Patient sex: M
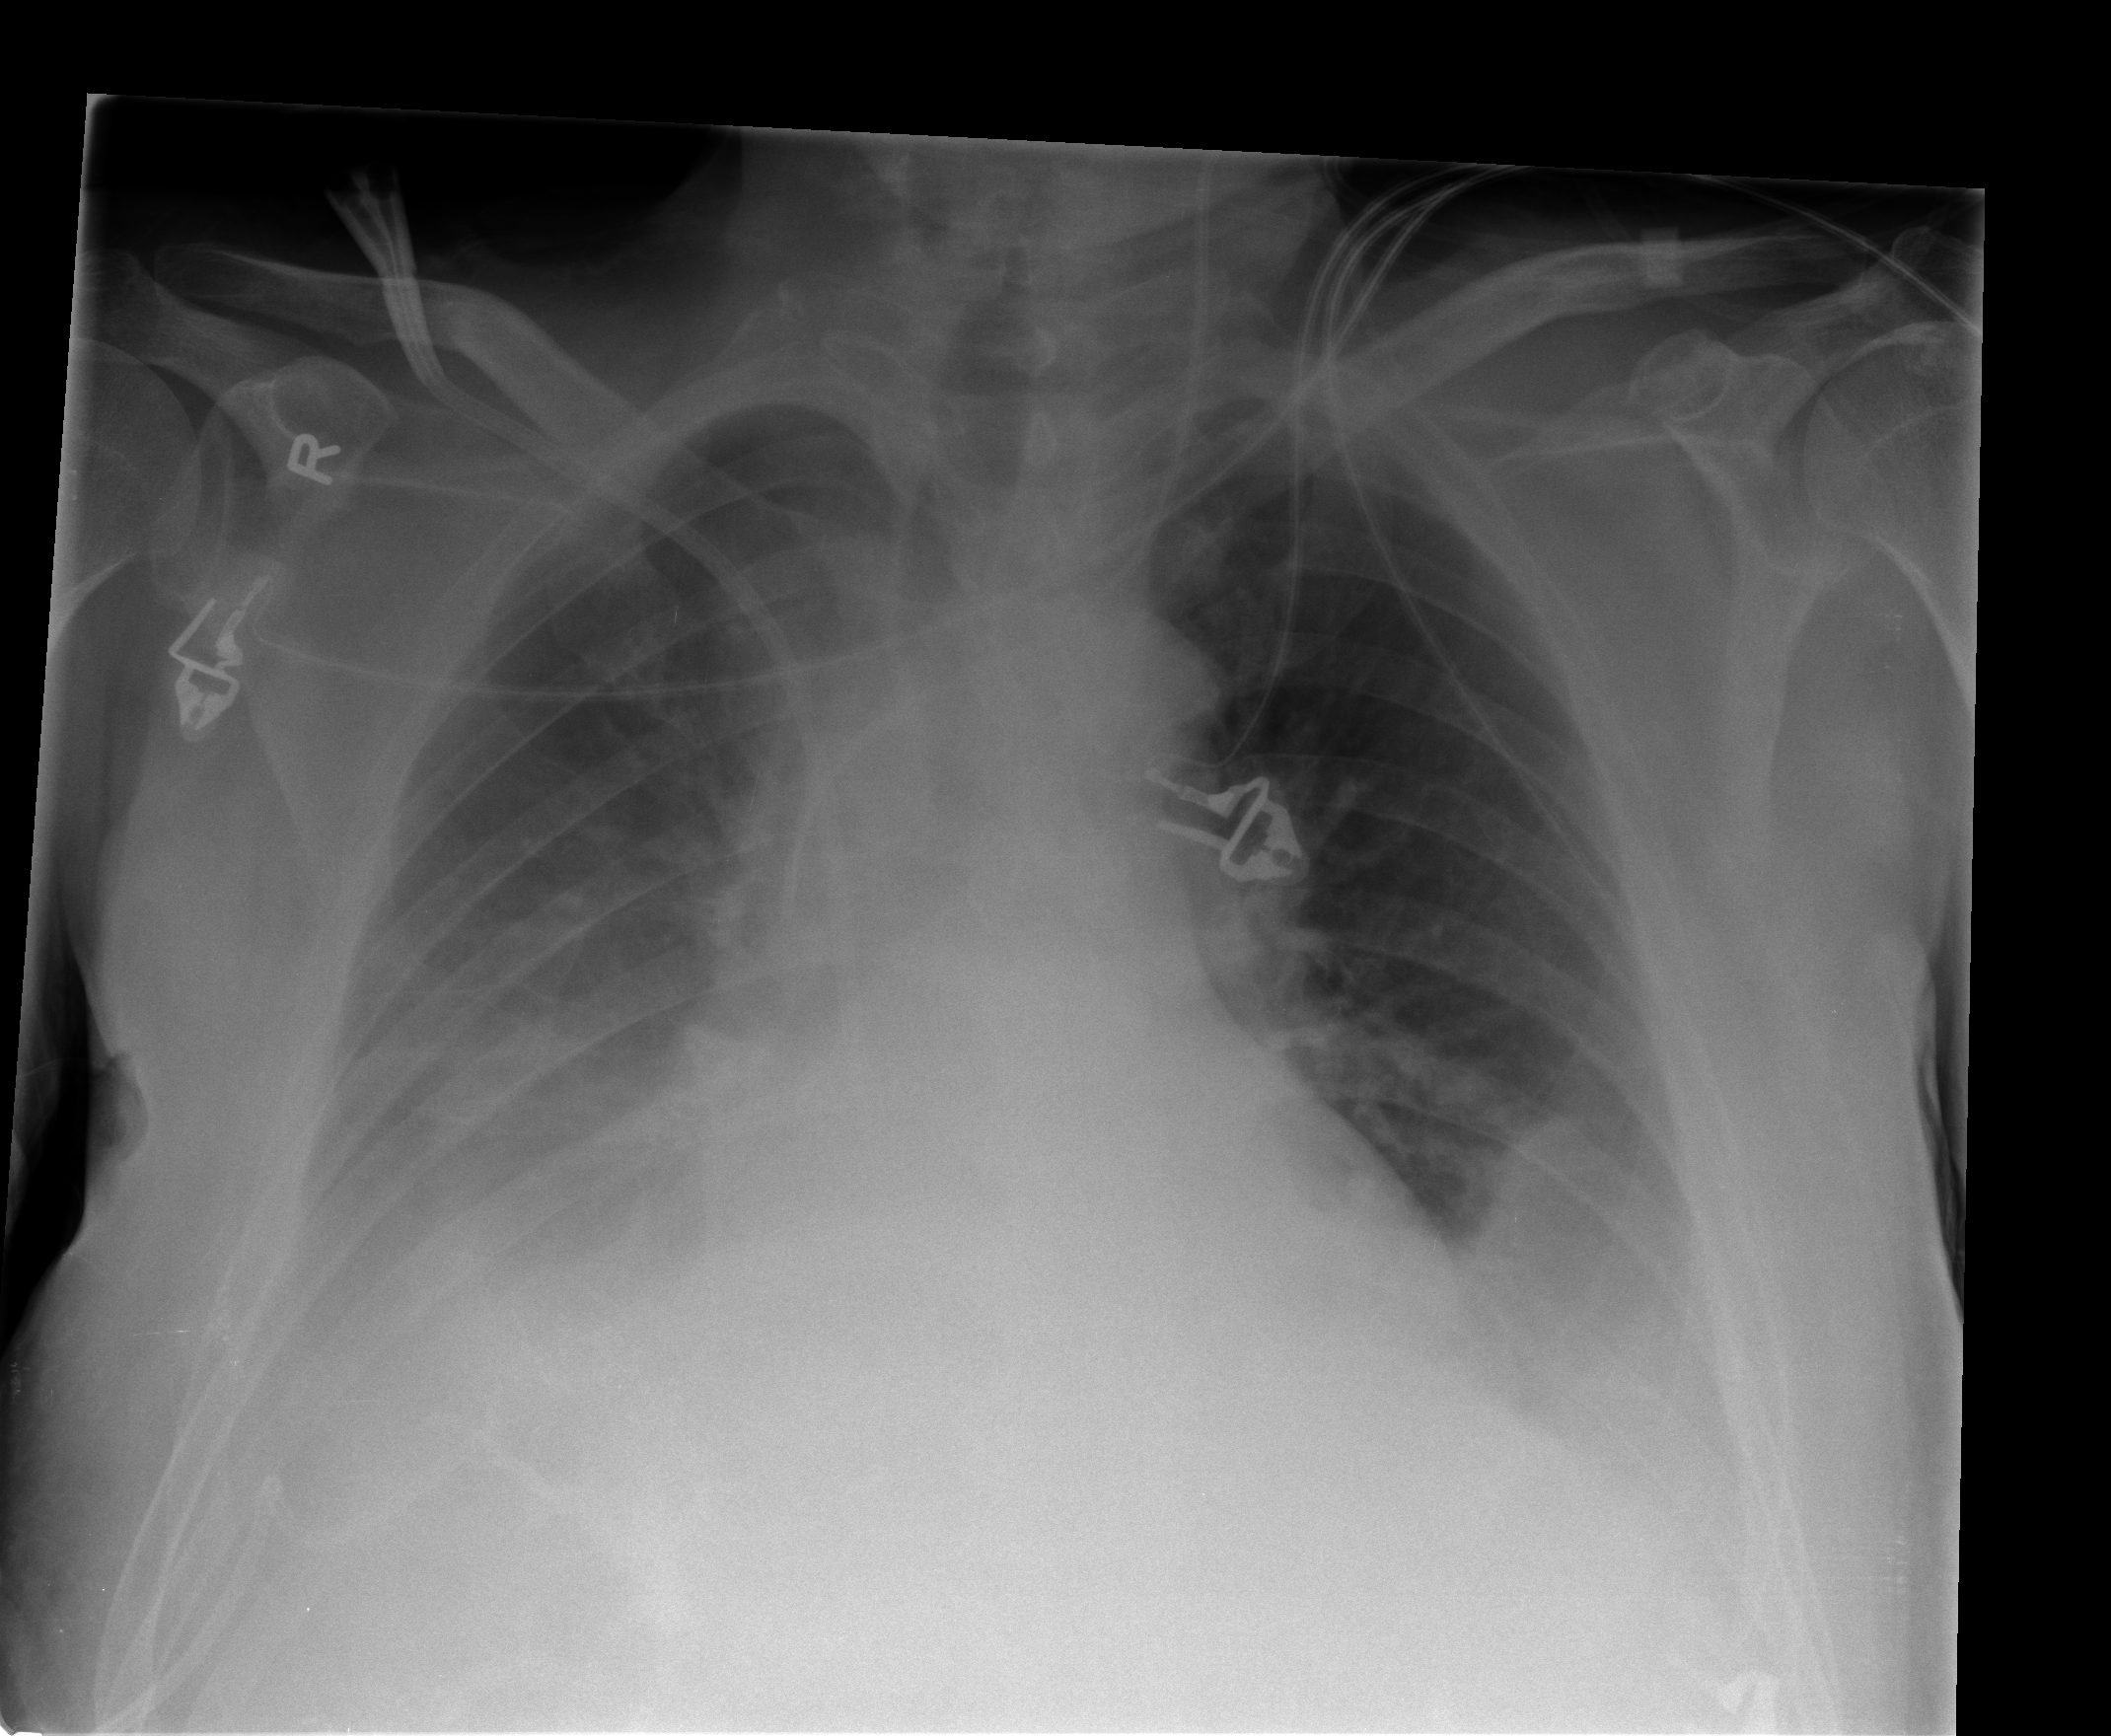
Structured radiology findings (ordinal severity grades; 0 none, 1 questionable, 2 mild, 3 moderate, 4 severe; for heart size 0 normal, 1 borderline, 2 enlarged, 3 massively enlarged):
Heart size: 0
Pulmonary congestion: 1
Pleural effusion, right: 3
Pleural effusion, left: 2
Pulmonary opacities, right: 0
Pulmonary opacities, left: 0
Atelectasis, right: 2
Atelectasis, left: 2